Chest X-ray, PA view. Patient: 47 years old, sex F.
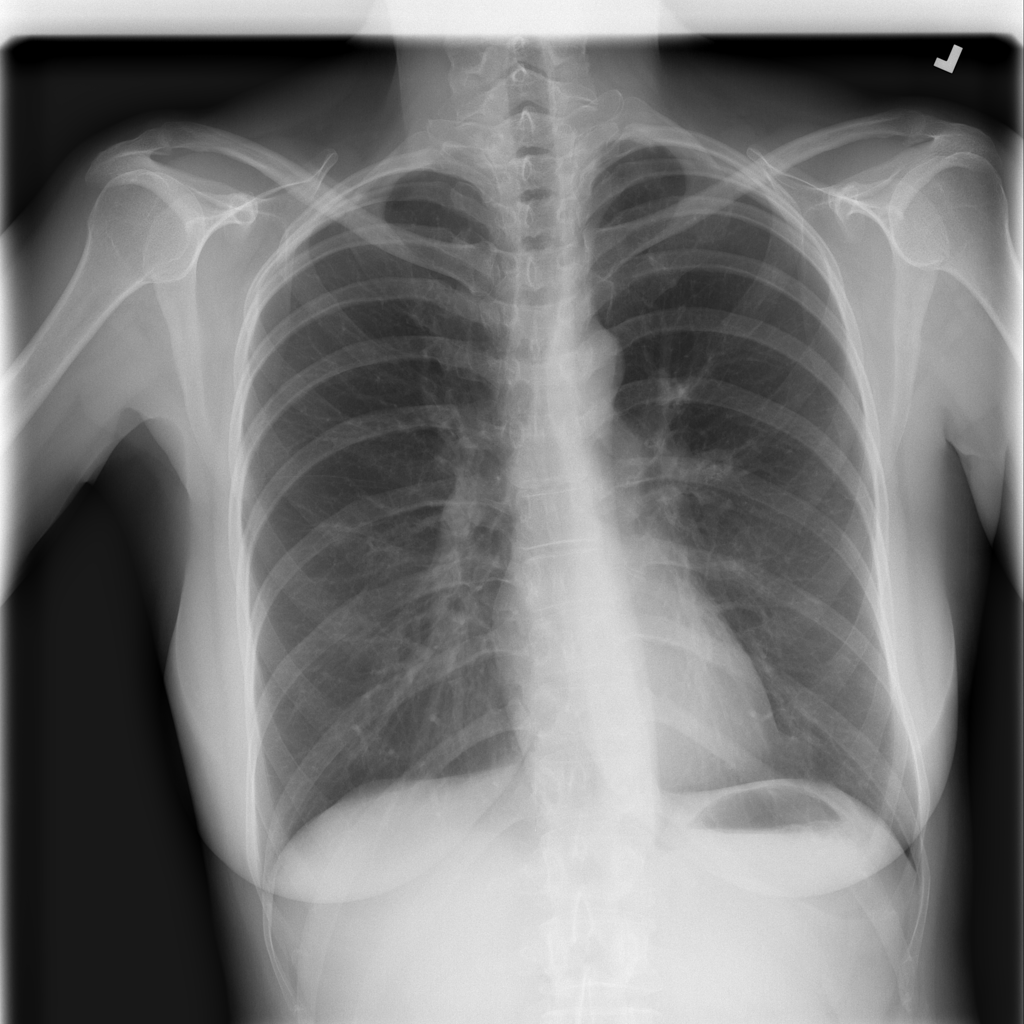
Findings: No Finding